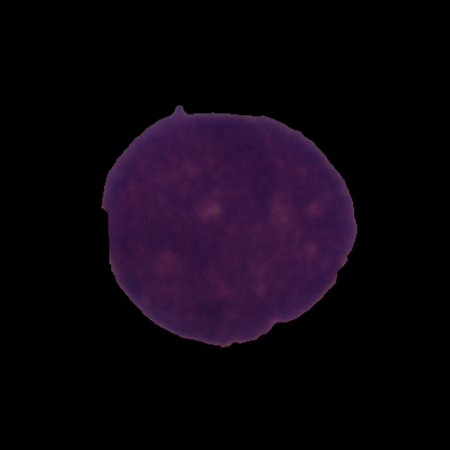
Label: cancer